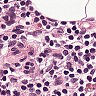
Metastatic tissue present: no